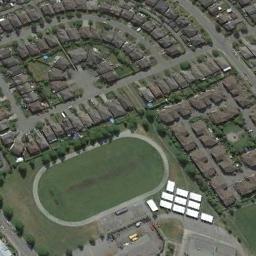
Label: ground_track_field